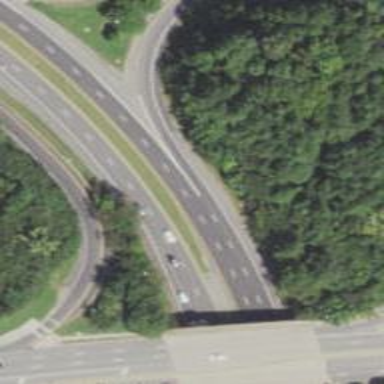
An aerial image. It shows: Asphalt motorway.